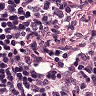
Metastatic tissue present: no